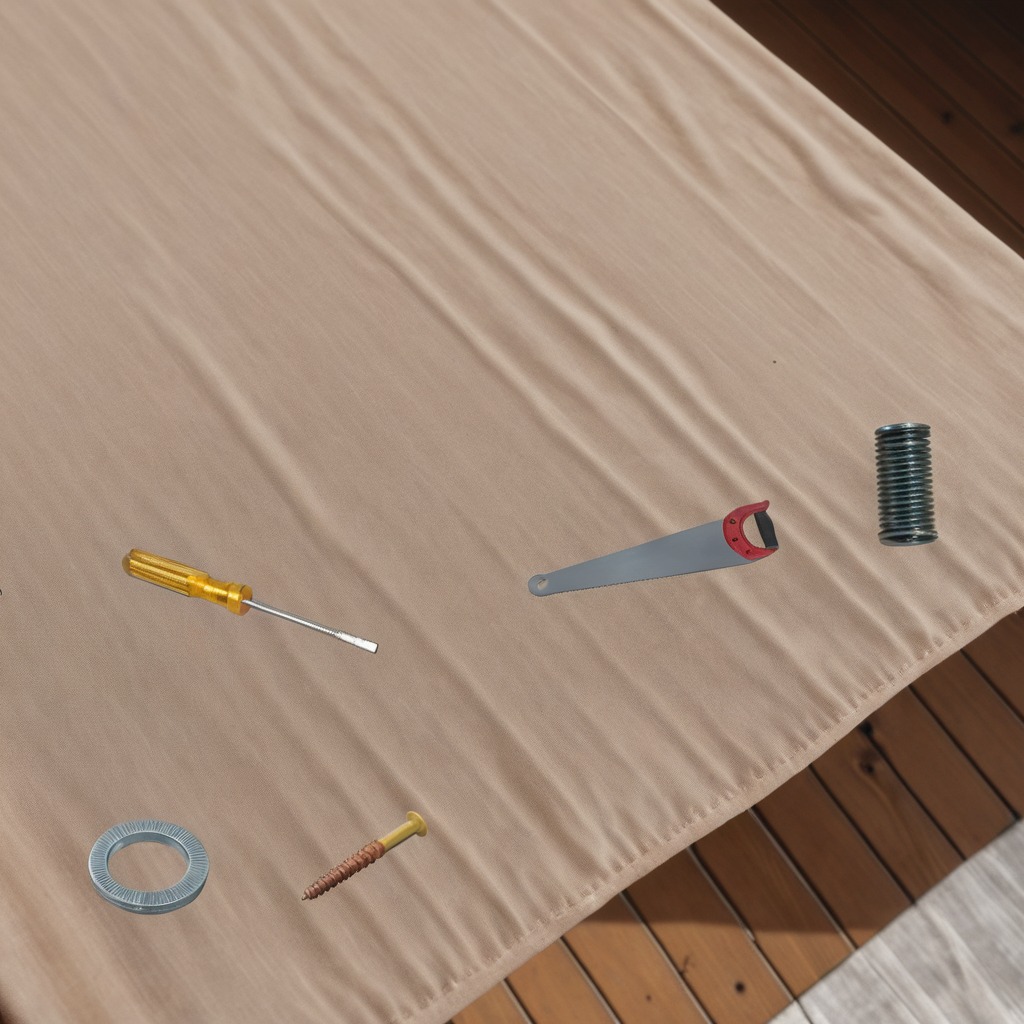
A flat metal washer, a metal machine screw, a coiled metal spring, a handheld metal saw, and a screwdriver are lying on the wooden table in the outdoor workshop.